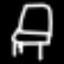
Label: chair